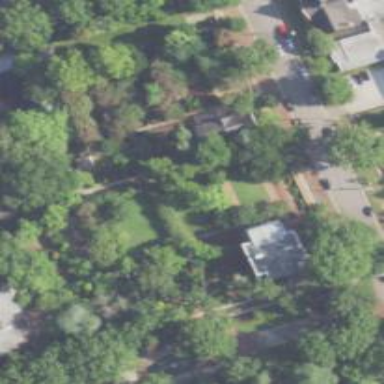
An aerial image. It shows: Park located in historic district.